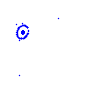
Particle: proton